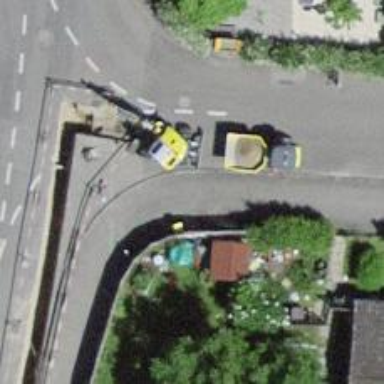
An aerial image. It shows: Post box is visible.